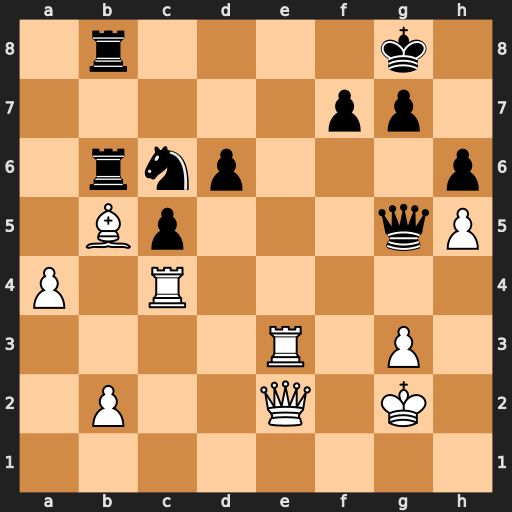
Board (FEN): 1r4k1/5pp1/1rnp3p/1Bp3qP/P1R5/4R1P1/1P2Q1K1/8
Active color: w
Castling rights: -
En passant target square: -
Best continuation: Bxc6 Rxb2 Re8+